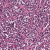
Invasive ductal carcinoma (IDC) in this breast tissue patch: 1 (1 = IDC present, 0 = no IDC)